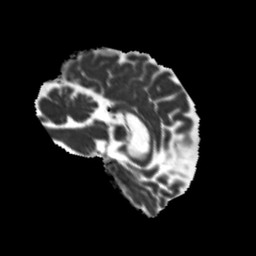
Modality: MD
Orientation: sagittal
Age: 54
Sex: male
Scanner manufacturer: siemens
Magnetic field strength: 3 T
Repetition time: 5.25 s
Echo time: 0.08 s